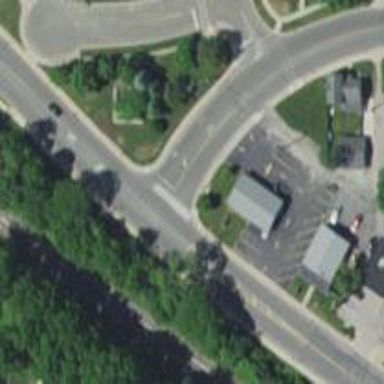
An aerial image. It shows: Marked crossing on the road.